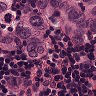
Metastatic tissue present: yes